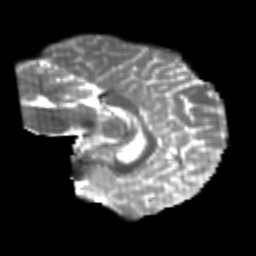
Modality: T2w
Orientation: sagittal
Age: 23
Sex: female
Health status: healthy
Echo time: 0.074 s